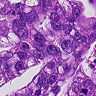
Metastatic tissue present: yes